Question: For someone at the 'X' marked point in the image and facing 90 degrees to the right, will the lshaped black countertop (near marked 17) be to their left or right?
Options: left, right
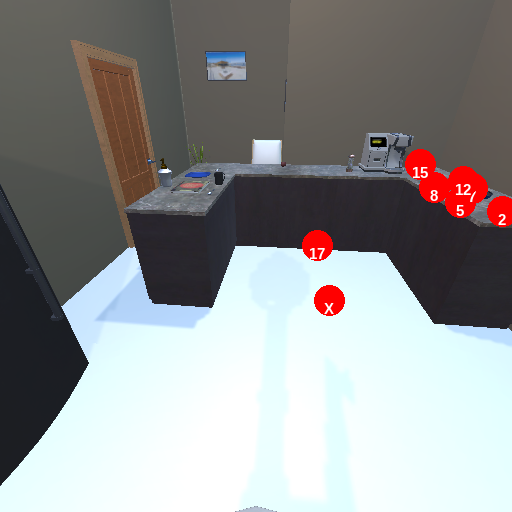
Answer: left